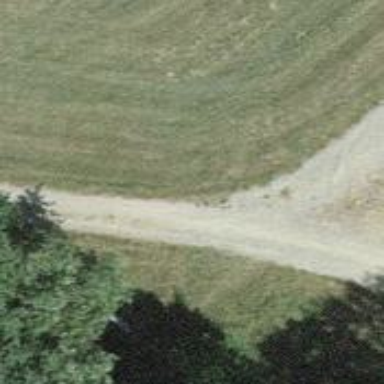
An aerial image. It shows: Track road with grade4 tracktype.